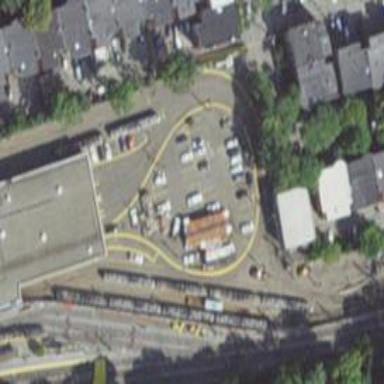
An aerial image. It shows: Light rail yard with electrified contact lines.